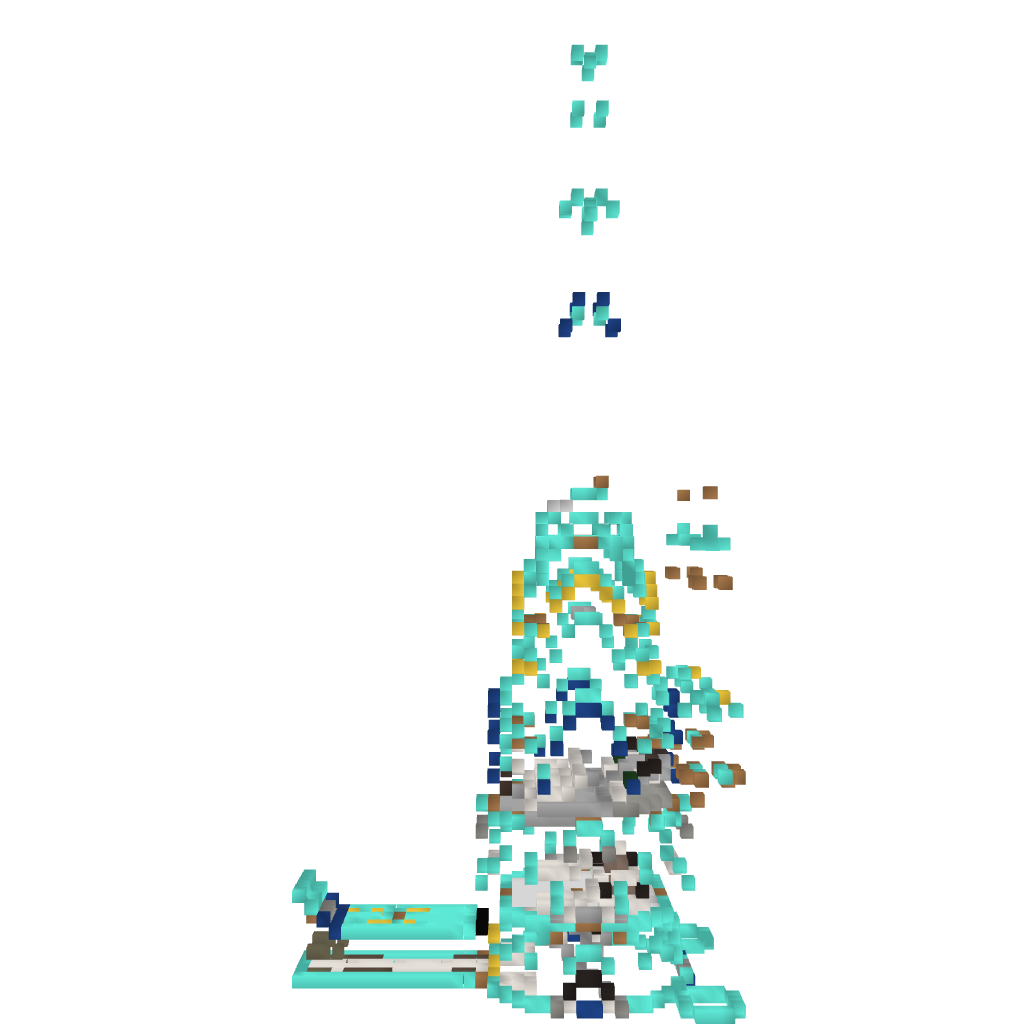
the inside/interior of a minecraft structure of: the big rich castle